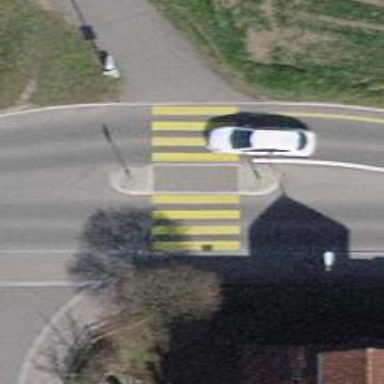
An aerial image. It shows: Kerb barrier.